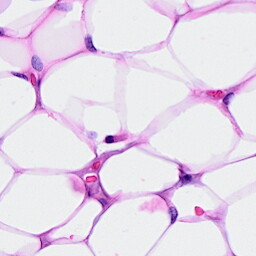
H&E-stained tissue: Breast